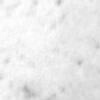
Label: no_change